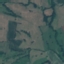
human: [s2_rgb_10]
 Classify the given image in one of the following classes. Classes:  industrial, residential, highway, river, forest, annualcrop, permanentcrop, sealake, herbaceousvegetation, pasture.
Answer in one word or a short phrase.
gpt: Pasture